Question: how "Stretch" property of Image in WPF effects Transforms ?
I found that Stretch property of image effets the transforms applied to it.
When stretch=fill, then everything is fine but if stretch=uniform, the transforms are chaged.
I not getting why this happening. Plz explain.
##

CODE:
'''
<Canvas Height="200" Width="200">
<Image Height="50" Width="50" RenderTransformOrigin="0.5,0.5" Source="Image.jpg" Stretch="Fill">
<Image.RenderTransform>
<TransformGroup>
<RotateTransform Angle="200" />
<TranslateTransform X="100" Y="100"/>
</TransformGroup>
</Image.RenderTransform>

<Rectangle Height="50" Width="50" RenderTransformOrigin="0.5,0.5" Fill="RoyalBlue" Opacity="0.5">
<Rectangle.RenderTransform>
<TransformGroup>
<RotateTransform Angle="200" />
<TranslateTransform X="100" Y="100"/>
</TransformGroup>
</Image.RenderTransform>
</Rectangle>
</Canvas>
'''
---
'''
<Canvas Height="200" Width="200">
<Image Height="50" Width="50" RenderTransformOrigin="0.5,0.5" Source="Image.jpg" Stretch="Uniform">
<Image.RenderTransform>
<TransformGroup>
<RotateTransform Angle="200" />
<TranslateTransform X="100" Y="100"/>
</TransformGroup>
</Image.RenderTransform>

<Rectangle Height="50" Width="50" RenderTransformOrigin="0.5,0.5" Fill="RoyalBlue" Opacity="0.5">
<Rectangle.RenderTransform>
<TransformGroup>
<RotateTransform Angle="200" />
<TranslateTransform X="100" Y="100"/>
</TransformGroup>
</Rectangle.RenderTransform>
</Rectangle>
</Canvas>
'''
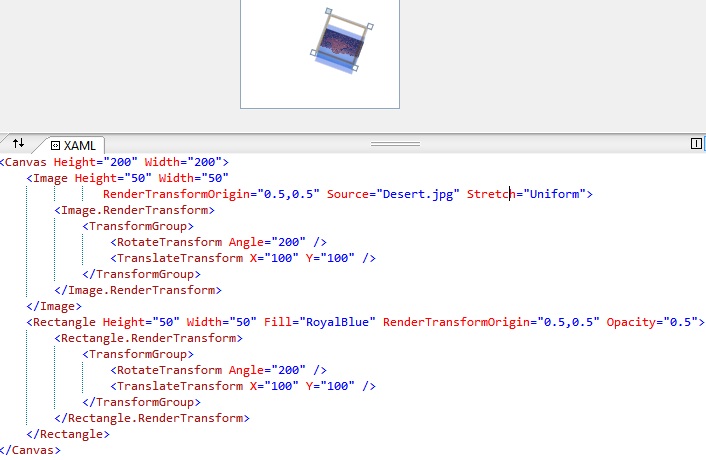
Answer: From my testing, it appears that this is just a bug in the way the Visual Studio designer previews this XAML.
I've taken your code and loaded it in both Visual Studio 2010 and in Expression Blend 4. In Visual Studio's designer, I see what you're talking about. In Expression Blend, the preview is correct.
Most importantly, when I run the application, it is rendered correctly. So I think you're ok. Just pretend like its not doing that or use Expression Blend when you have to work with this control.